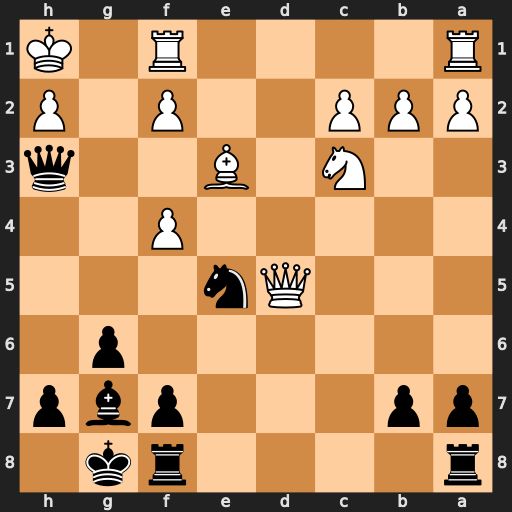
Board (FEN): r4rk1/pp3pbp/6p1/3Qn3/5P2/2N1B2q/PPP2P1P/R4R1K
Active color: b
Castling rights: -
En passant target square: -
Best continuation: Nf3 Qxf3 Qxf3+